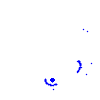
Particle: kaon